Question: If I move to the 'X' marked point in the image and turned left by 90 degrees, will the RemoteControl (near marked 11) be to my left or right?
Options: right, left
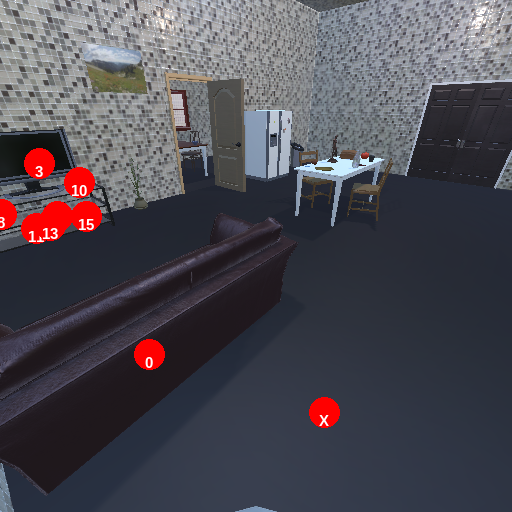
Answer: right